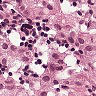
Metastatic tissue present: yes